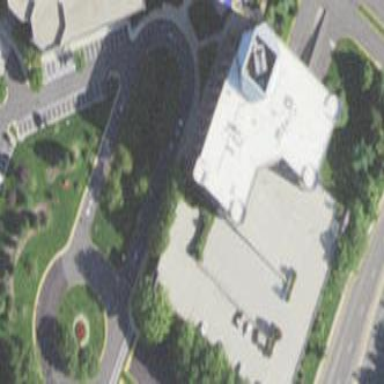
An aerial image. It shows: Commercial building.